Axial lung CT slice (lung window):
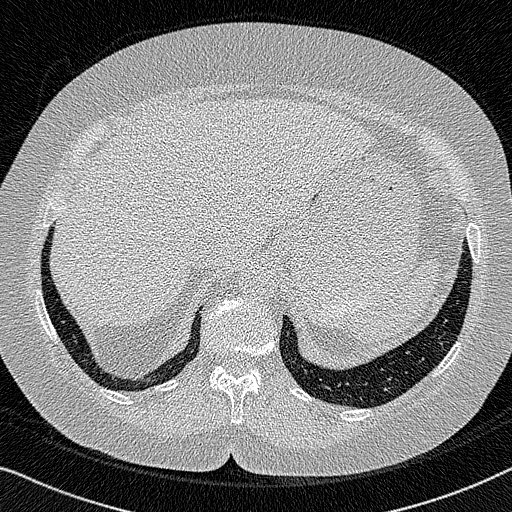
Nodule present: no